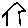
Label: house